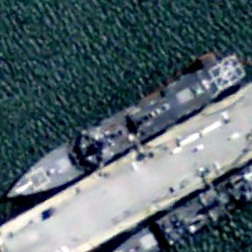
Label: destroyer